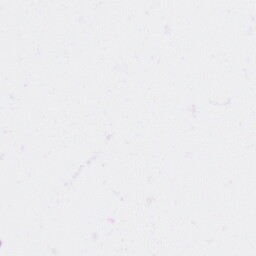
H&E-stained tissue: Kidney